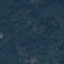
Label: Forest